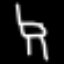
Label: chair